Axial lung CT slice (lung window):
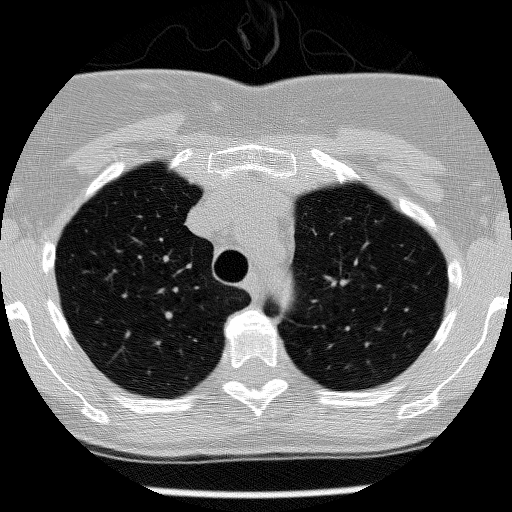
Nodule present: no